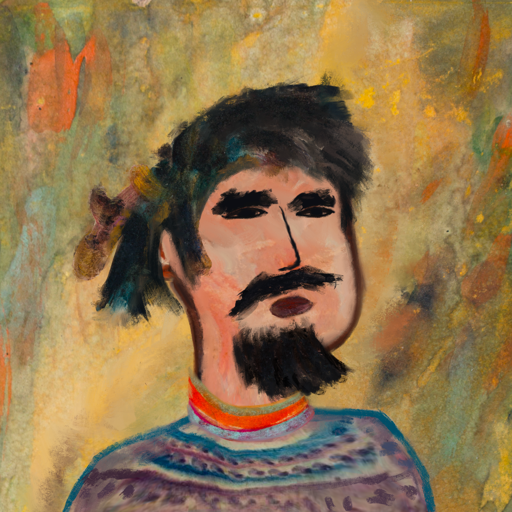
Background: Comrade, Head And Neck Side: Roy_Bahadur, Face Side: Mosgoul, Bust: HillGirl, Hair Side: Pipe, Head Accessory: Blank, Second Necklace: Blank, Necklace: Sisters, Baby: Blank